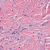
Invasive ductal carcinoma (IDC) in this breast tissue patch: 1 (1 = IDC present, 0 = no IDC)